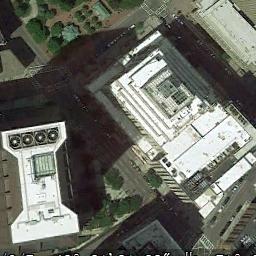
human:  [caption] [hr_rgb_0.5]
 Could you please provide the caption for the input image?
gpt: There are many cars on the road beside the building .

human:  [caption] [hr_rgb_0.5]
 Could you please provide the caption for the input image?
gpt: The commercial area is near the road with many cars .

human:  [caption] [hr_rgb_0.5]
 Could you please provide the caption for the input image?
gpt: A commercial area with some white buildings and some roads go through the commercial area while a park is next to the commercial area .

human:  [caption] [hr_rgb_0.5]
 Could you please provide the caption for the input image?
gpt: In a business district there are several tall buildings of different shapes and several roads with many cars and many trees .

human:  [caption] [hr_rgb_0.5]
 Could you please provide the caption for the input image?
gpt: There are two white buildings on a commercial area .